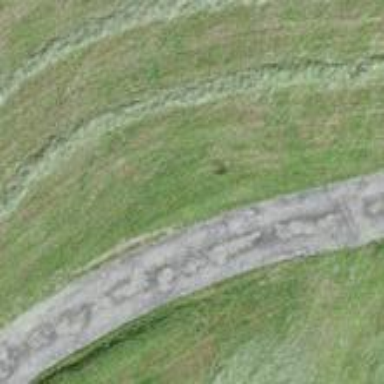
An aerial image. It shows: Well-maintained track road with grade 1 tracktype.